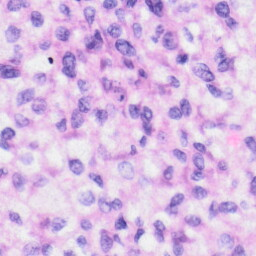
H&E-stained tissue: Liver